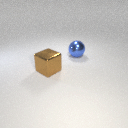
large blue metal sphere behind large brown metal cube